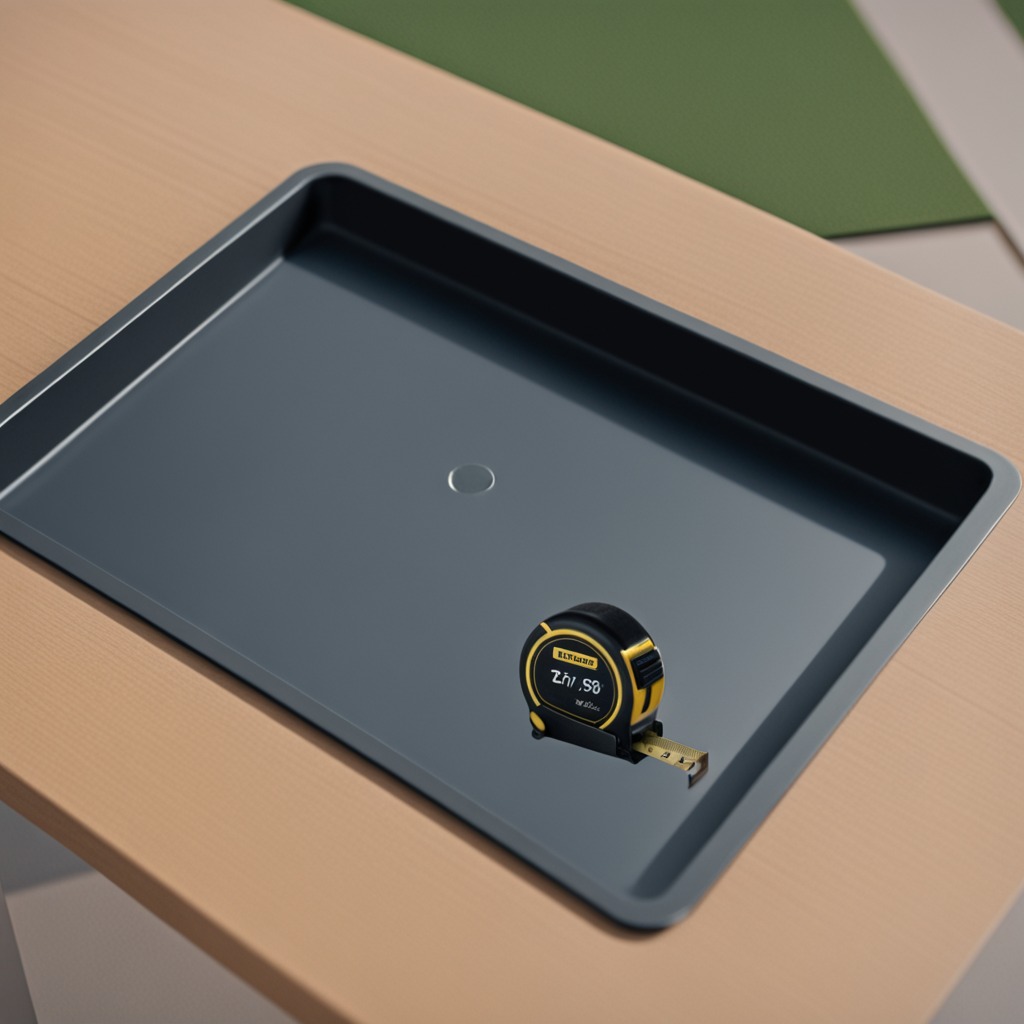
A measuring tape is lying on a clean utility table in a temporary outdoor tool station afternoon light present textured surface